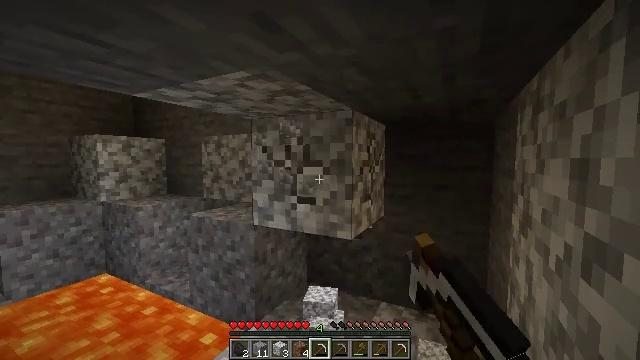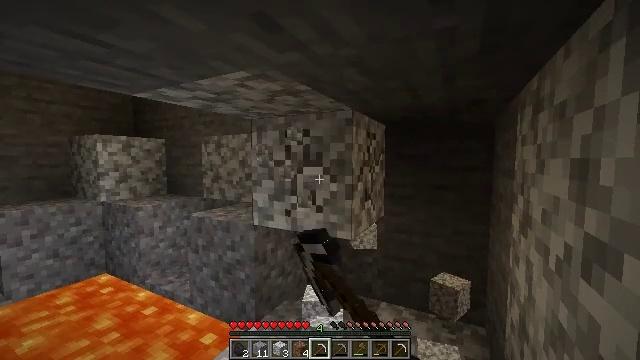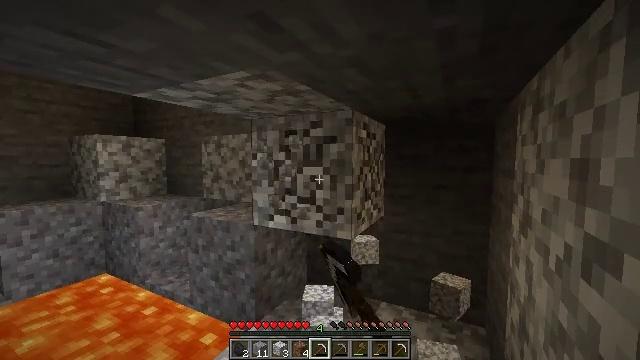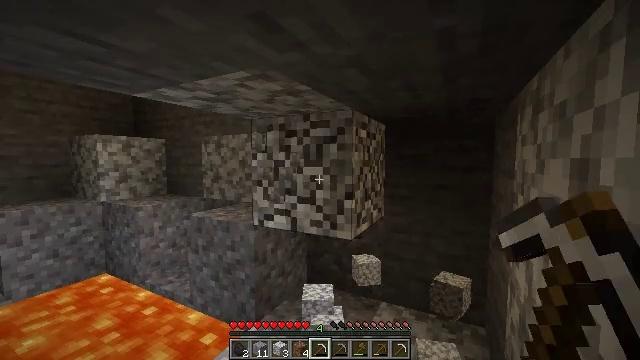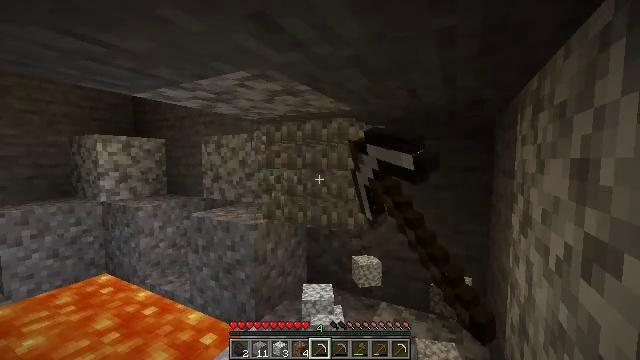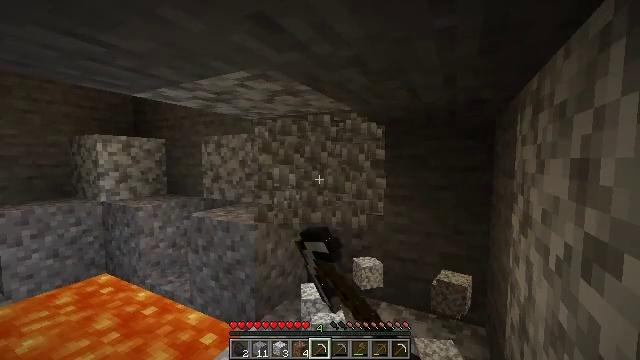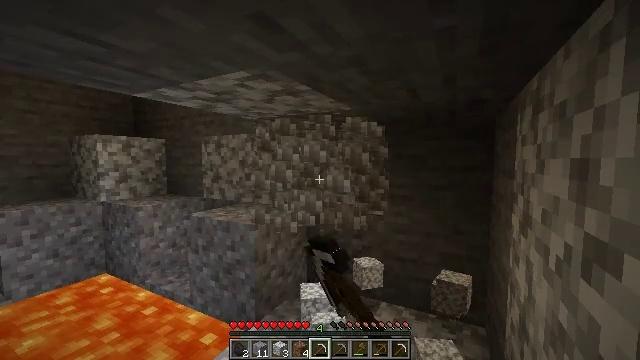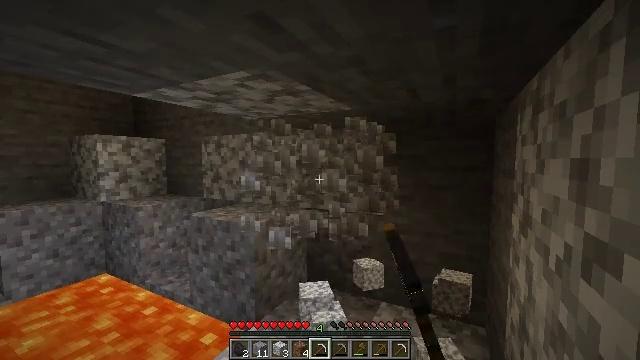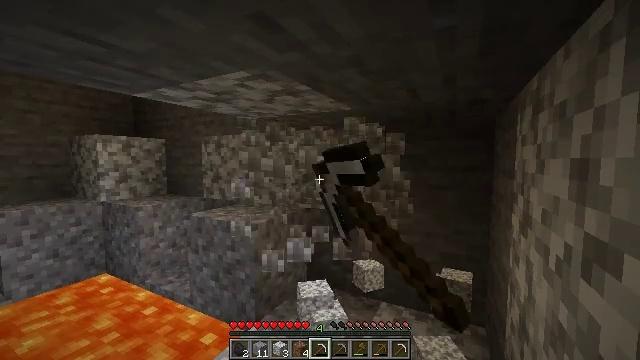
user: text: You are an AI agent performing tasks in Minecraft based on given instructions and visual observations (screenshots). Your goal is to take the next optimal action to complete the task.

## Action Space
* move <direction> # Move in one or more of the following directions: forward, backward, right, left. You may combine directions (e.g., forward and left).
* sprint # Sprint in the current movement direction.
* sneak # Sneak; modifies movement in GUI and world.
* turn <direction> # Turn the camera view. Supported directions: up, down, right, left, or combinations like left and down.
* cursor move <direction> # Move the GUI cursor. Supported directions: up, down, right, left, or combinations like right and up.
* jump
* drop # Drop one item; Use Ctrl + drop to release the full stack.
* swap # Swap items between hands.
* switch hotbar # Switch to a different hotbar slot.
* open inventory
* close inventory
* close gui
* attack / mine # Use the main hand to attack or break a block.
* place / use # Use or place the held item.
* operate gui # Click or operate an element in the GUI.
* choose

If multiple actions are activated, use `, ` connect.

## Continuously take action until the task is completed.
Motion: motion action
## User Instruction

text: Digging the diorite for building material.
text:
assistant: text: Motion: attack / mine
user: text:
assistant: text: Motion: attack / mine
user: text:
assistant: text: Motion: attack / mine
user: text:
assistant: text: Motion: attack / mine
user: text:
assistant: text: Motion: attack / mine
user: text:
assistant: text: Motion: attack / mine
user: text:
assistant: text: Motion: attack / mine
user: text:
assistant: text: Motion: attack / mine
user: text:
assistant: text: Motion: attack / mine